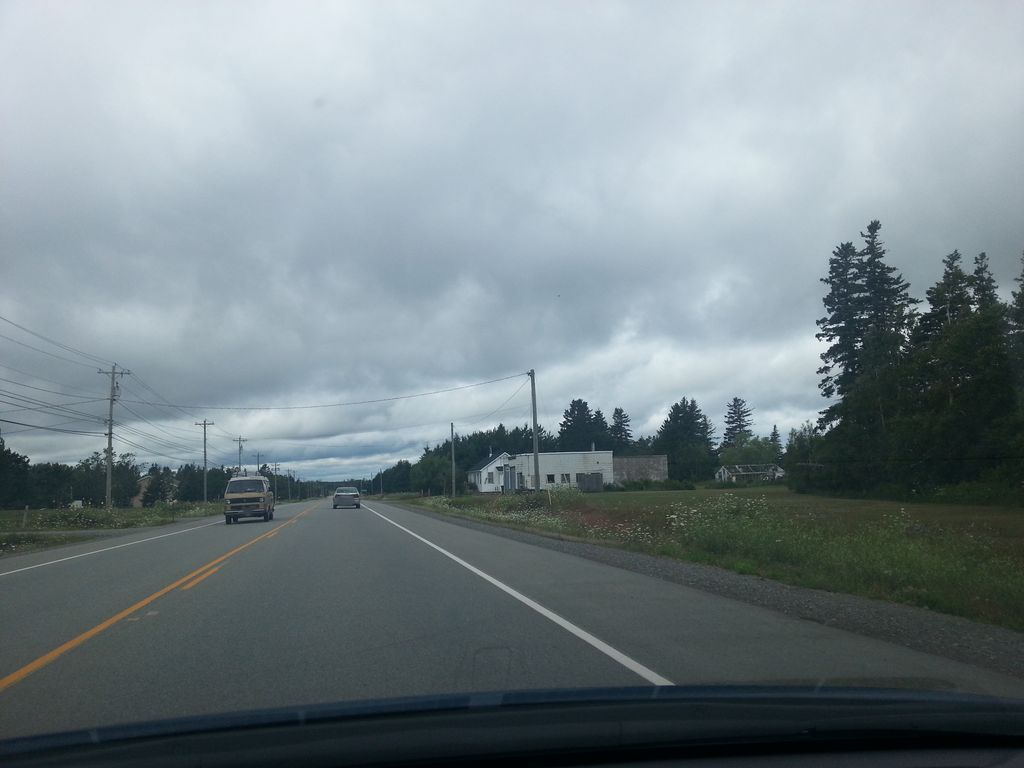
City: charlottetown